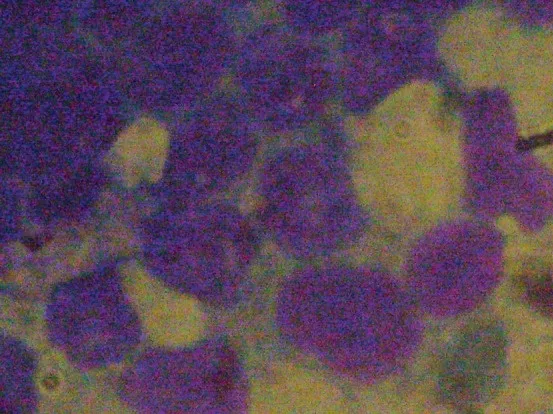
Magnification x 400 showing blasts with an undifferentiated appearance and some with vacuoles.
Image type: pathology (immunostaining)